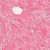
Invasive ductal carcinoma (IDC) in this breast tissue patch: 0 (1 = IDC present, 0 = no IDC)